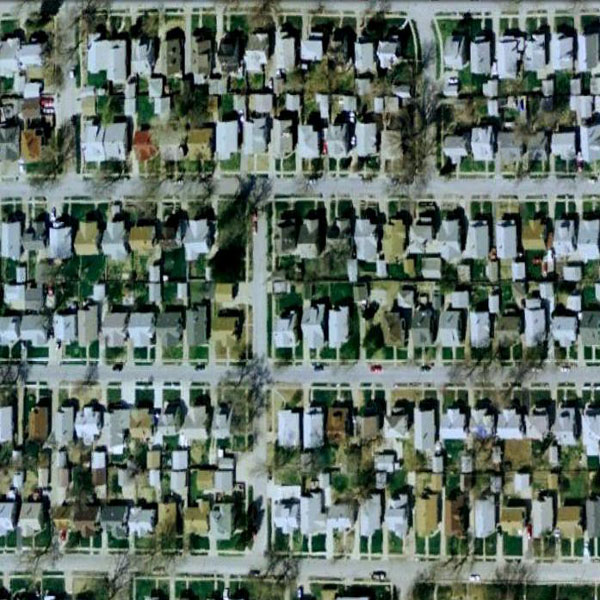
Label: Residential